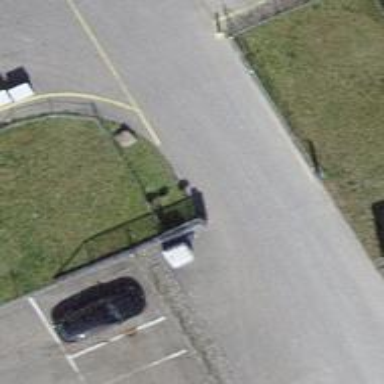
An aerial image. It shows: Gate.